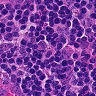
Metastatic tissue present: no